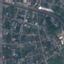
Land use / land cover class: Residential